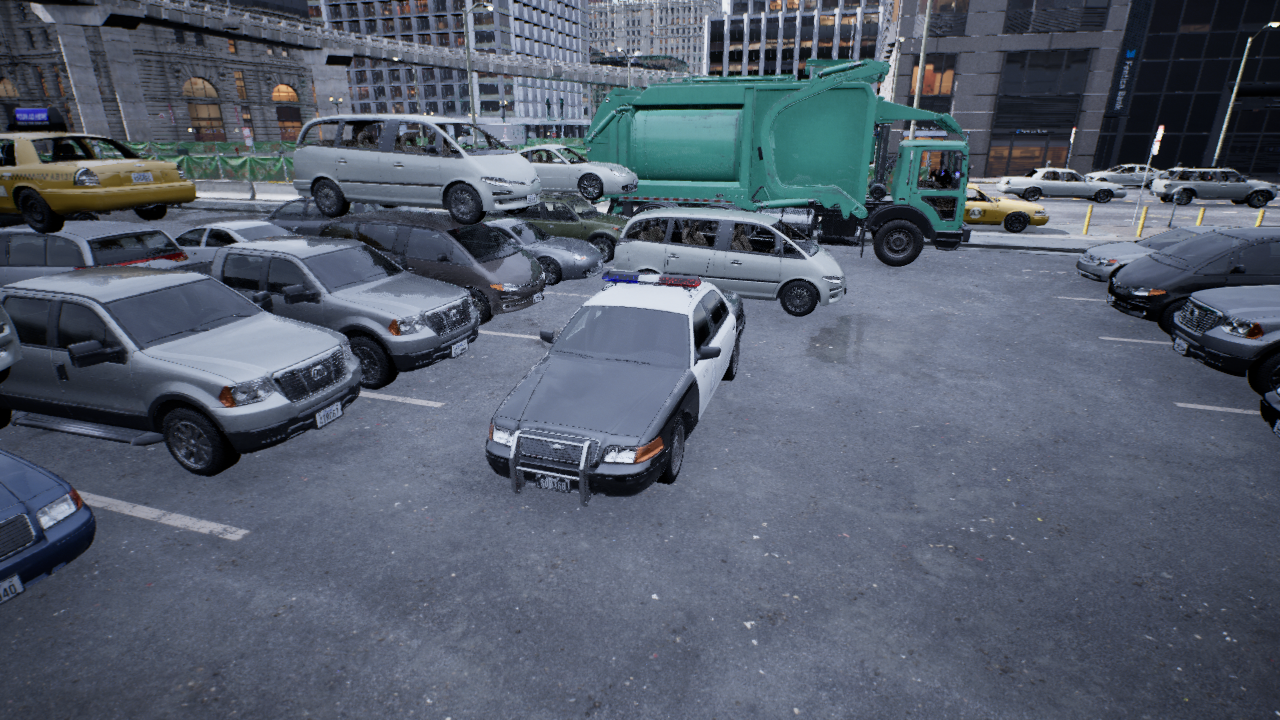
Venue: arterial
Lighting: overcast
Vehicle rig: sedan